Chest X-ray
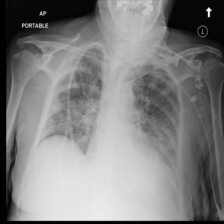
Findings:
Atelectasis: negative
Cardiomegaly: negative
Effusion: positive
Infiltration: positive
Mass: negative
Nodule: negative
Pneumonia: negative
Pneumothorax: negative
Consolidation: negative
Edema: negative
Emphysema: negative
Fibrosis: negative
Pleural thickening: negative
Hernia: negative